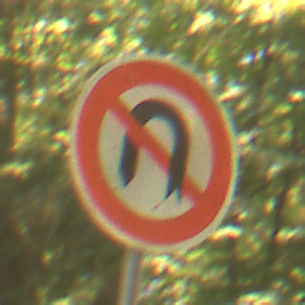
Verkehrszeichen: VerbotWenden
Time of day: Midday
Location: Outdoor (Nature)
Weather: PartlyCloudy
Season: NotSpecified
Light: Natural